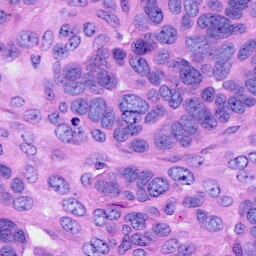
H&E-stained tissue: Ovarian